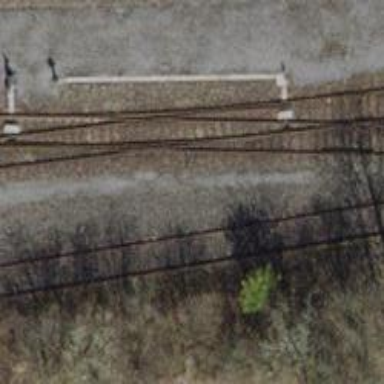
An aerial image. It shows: Railway switch.